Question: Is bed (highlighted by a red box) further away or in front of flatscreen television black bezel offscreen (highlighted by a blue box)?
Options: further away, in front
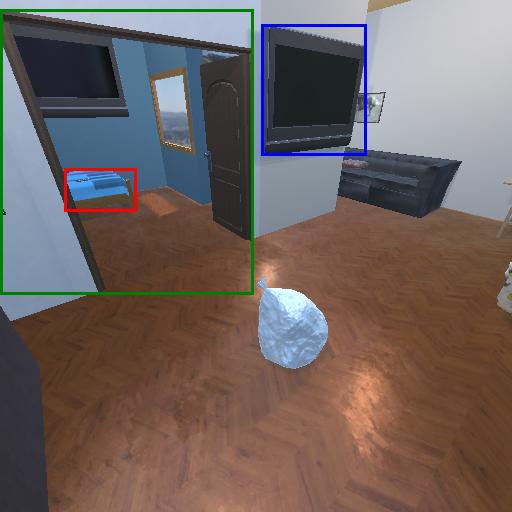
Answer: further away